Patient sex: F
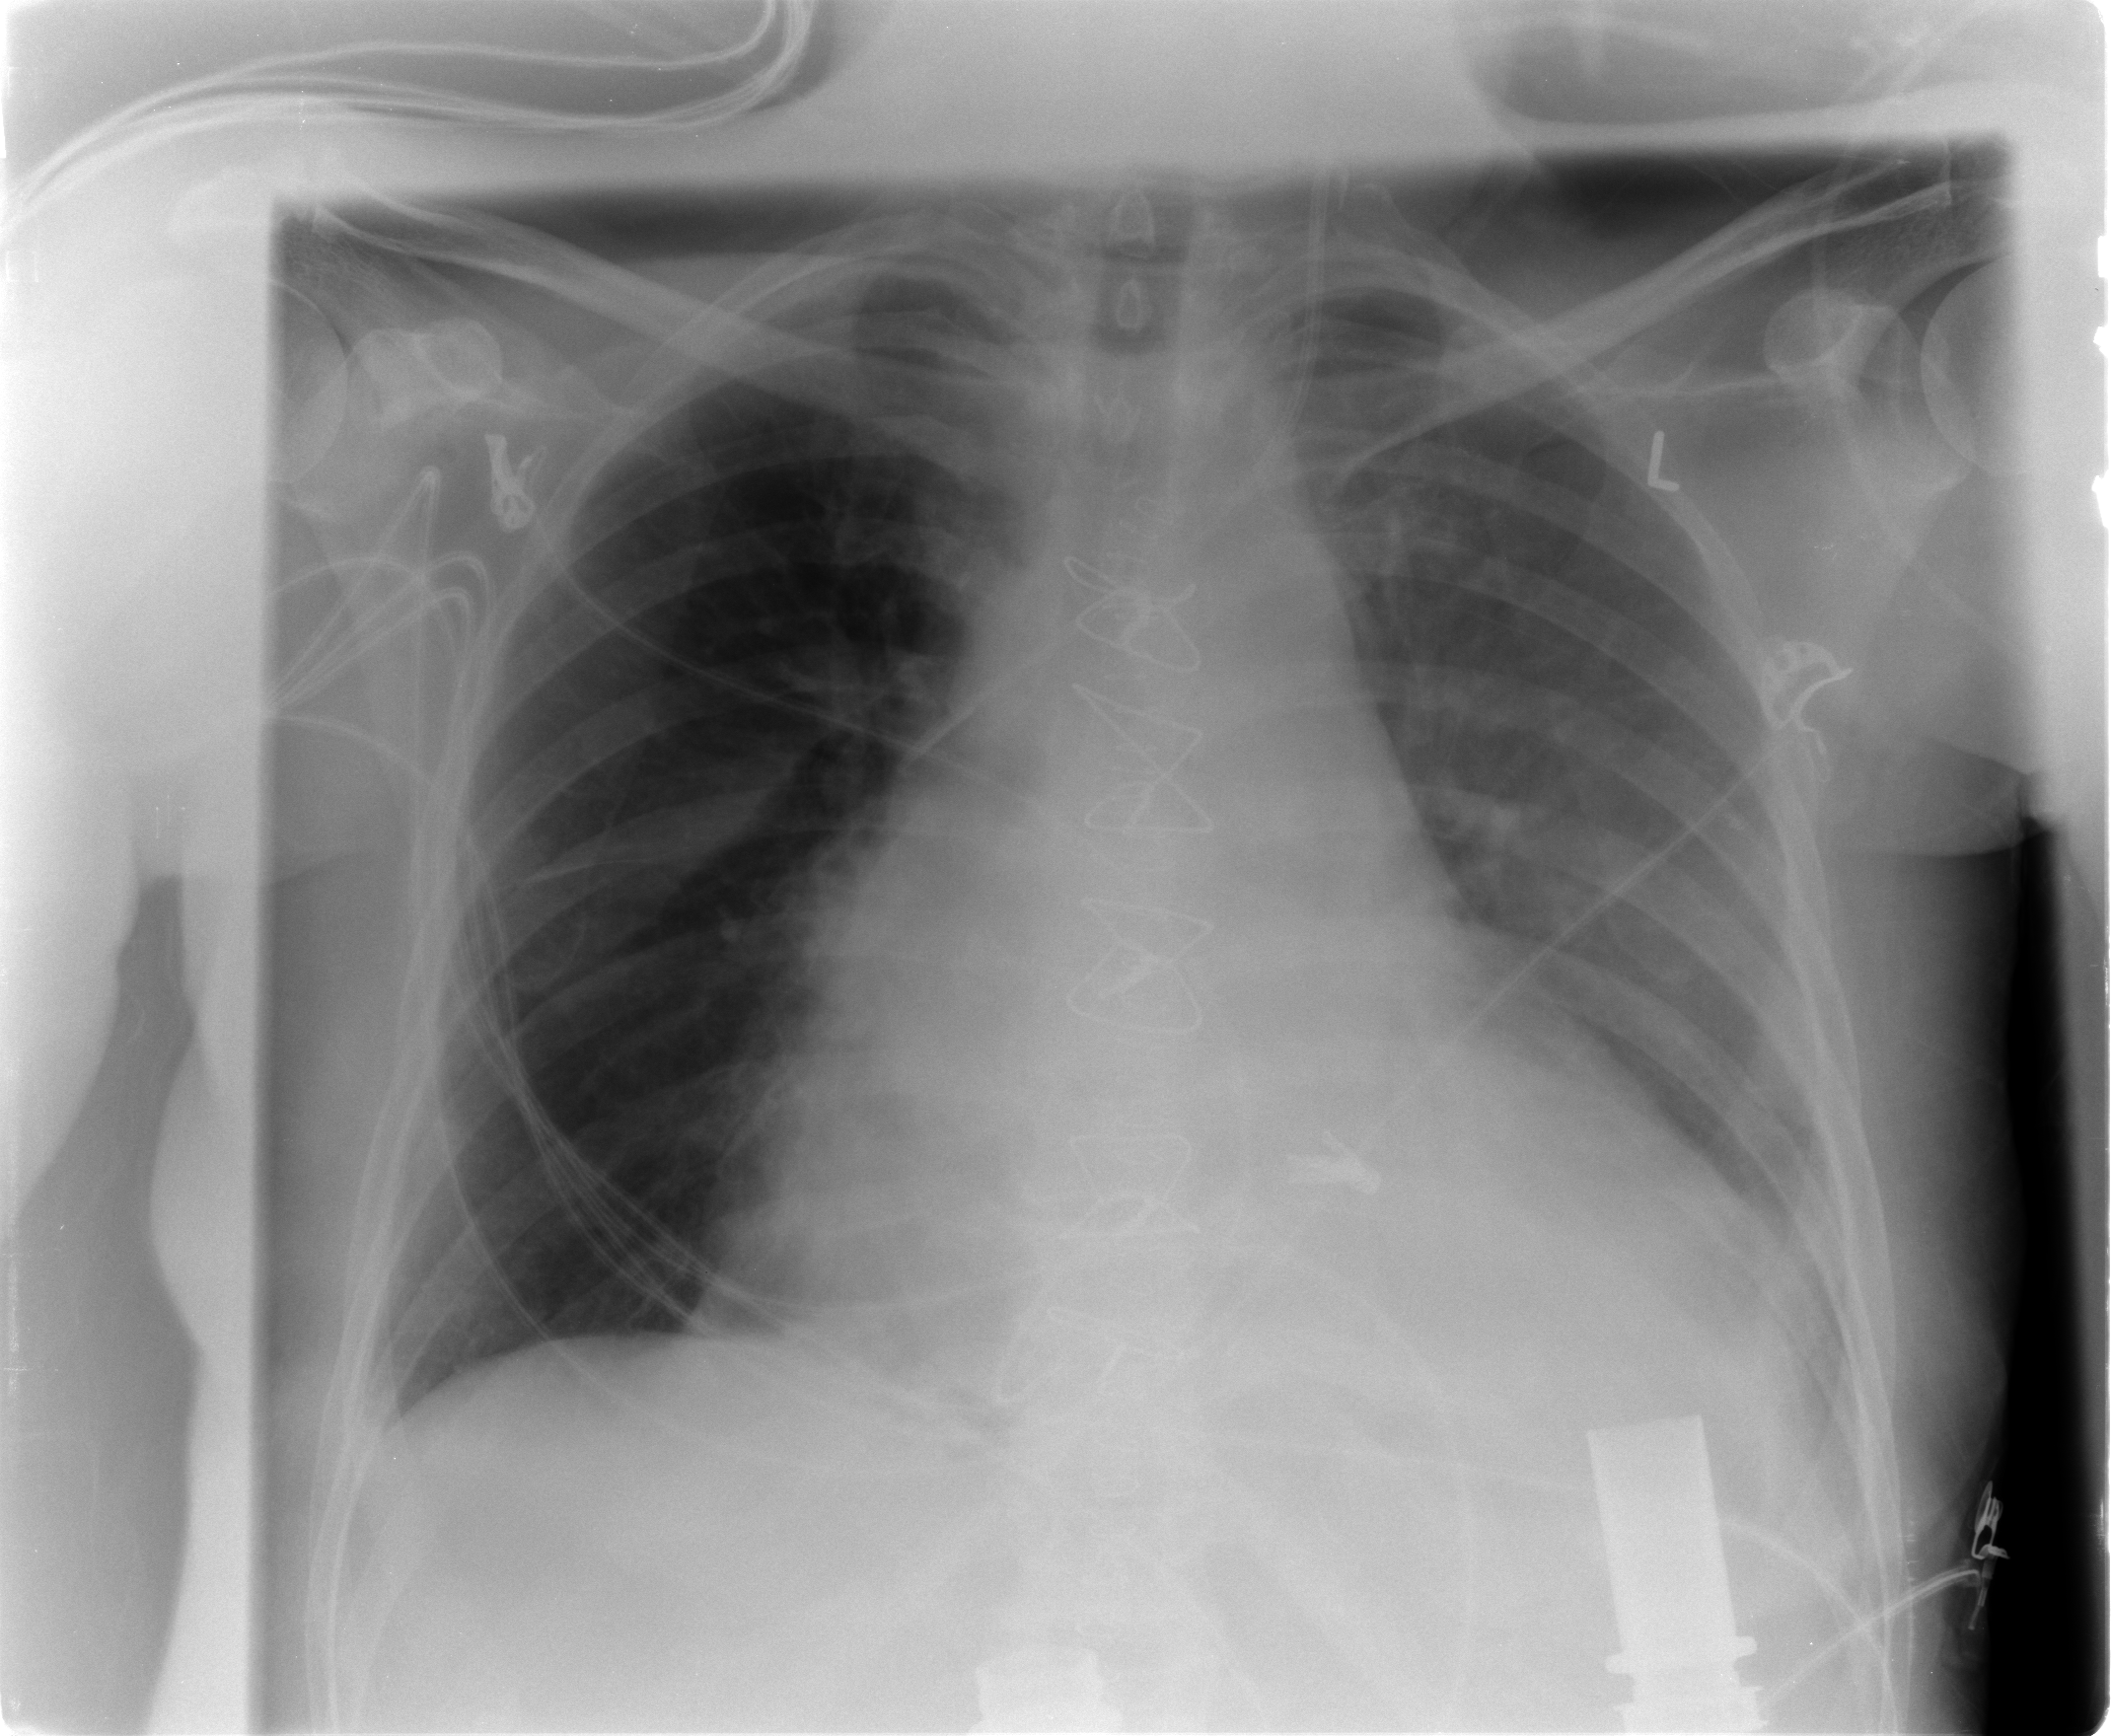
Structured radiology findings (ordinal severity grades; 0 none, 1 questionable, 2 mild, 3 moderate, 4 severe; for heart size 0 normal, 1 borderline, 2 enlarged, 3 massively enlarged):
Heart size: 2
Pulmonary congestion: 2
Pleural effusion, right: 1
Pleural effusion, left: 2
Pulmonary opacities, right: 0
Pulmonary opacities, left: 0
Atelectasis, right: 1
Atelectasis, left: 2